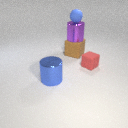
small red rubber cube behind large blue metal cylinder